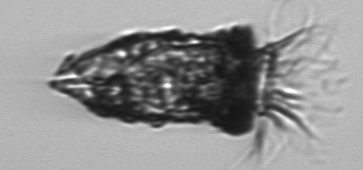
Label: Tintinnopsis